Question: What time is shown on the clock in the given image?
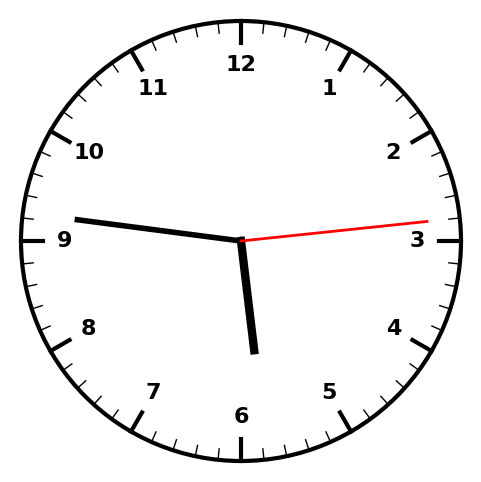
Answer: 05:46:14